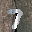
Label: 7